Platform: macOS
Application: Arc Browser
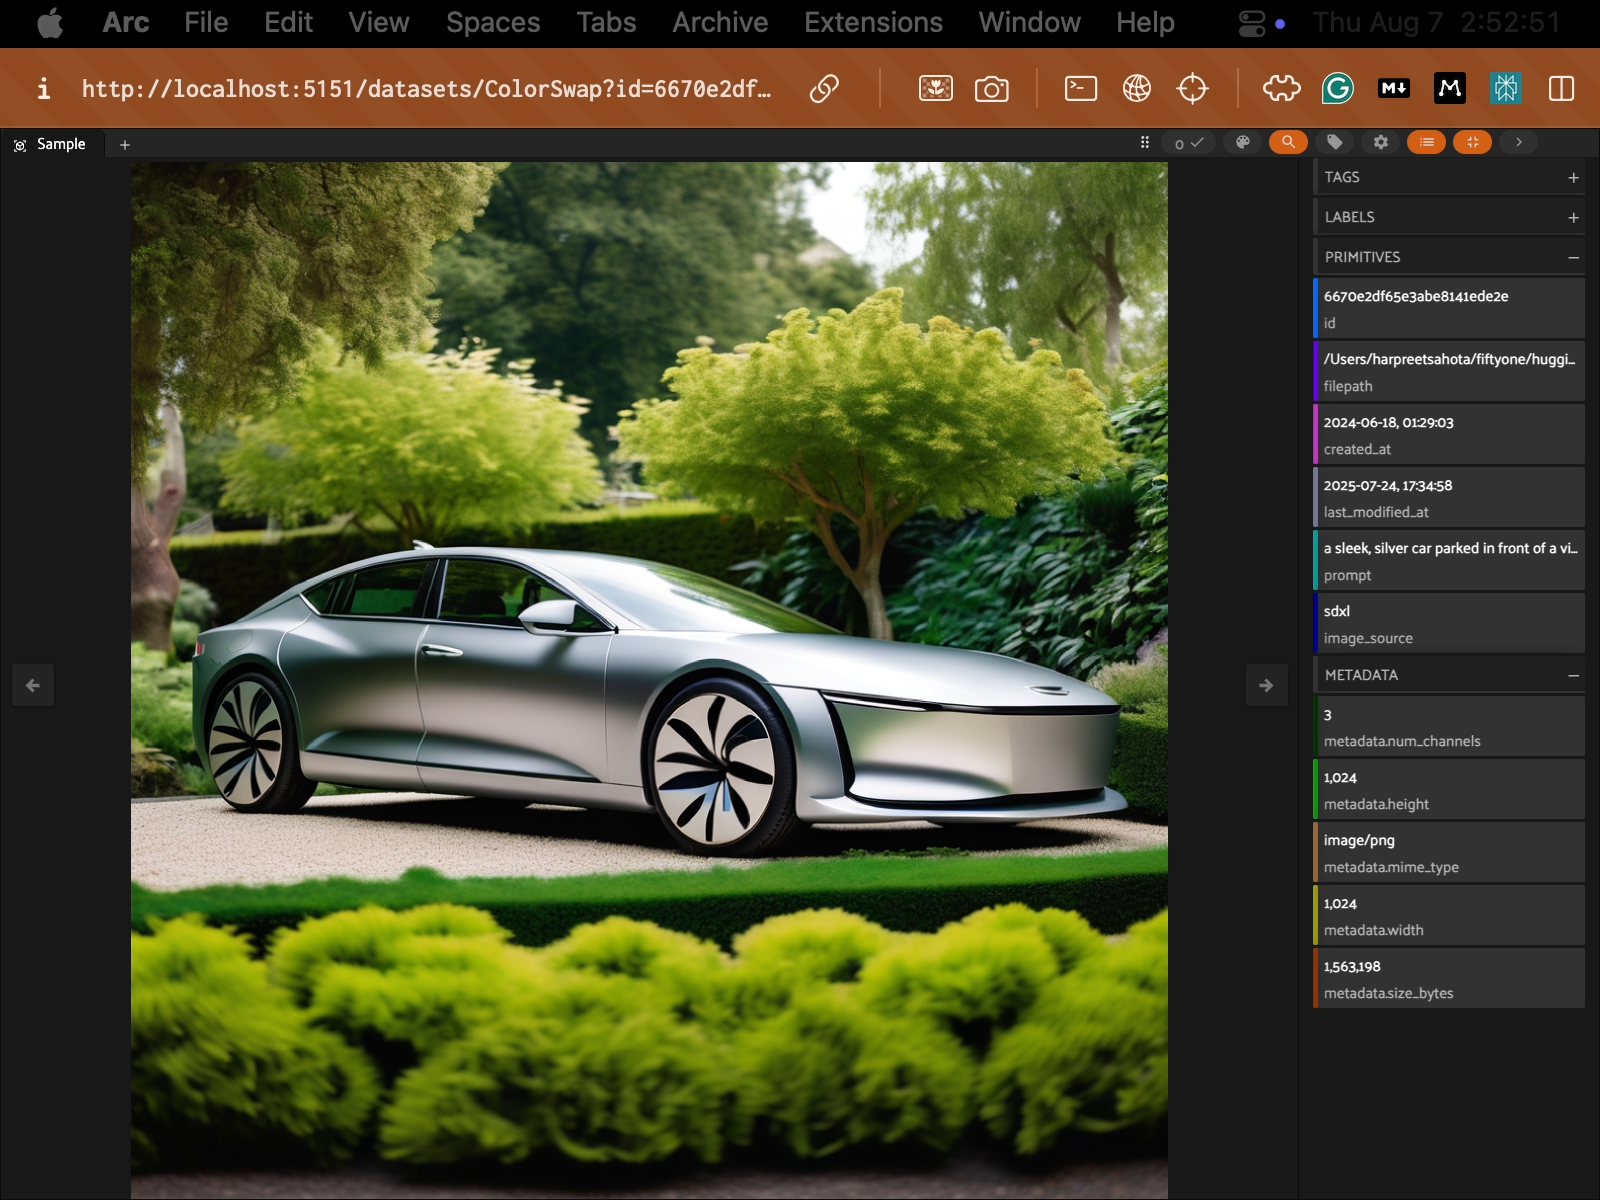
task_description: Hide the sidebar from the sample modal
action_type: click
element_info: Icon
steps_since_start: 1